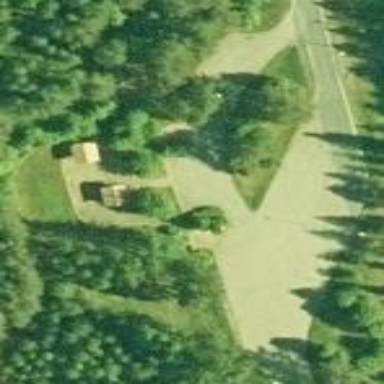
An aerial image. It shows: Rest area along the road.